Interaction volume radius: 5 \u00c5
Interaction volume height: 10 \u00c5
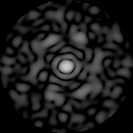
Disorder parameter: 0.7724